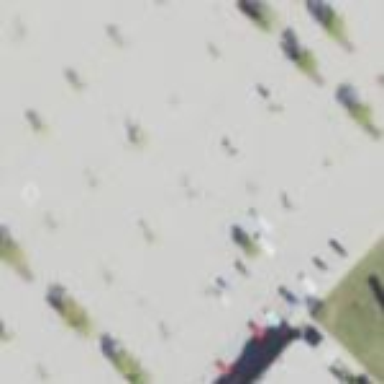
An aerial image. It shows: Parking area with surface.